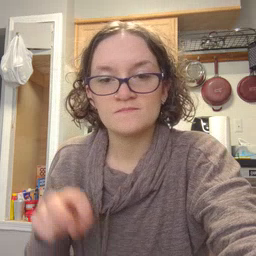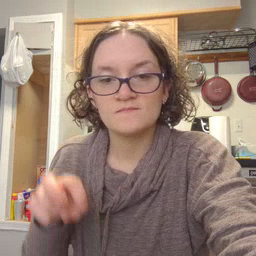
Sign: lips